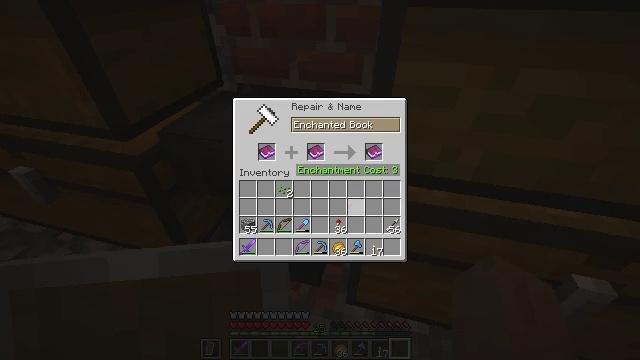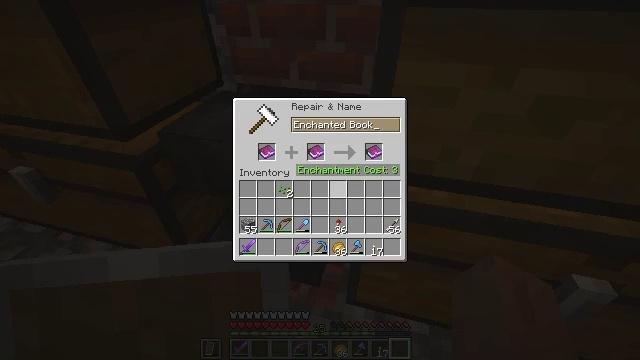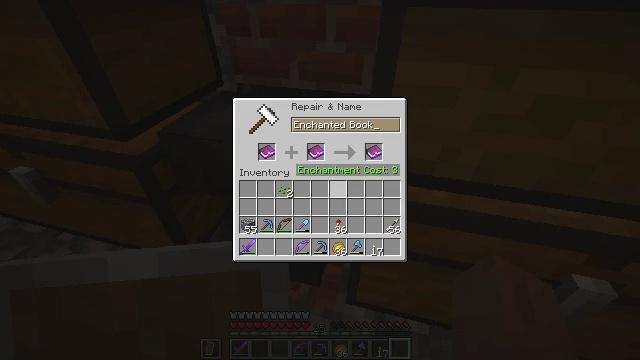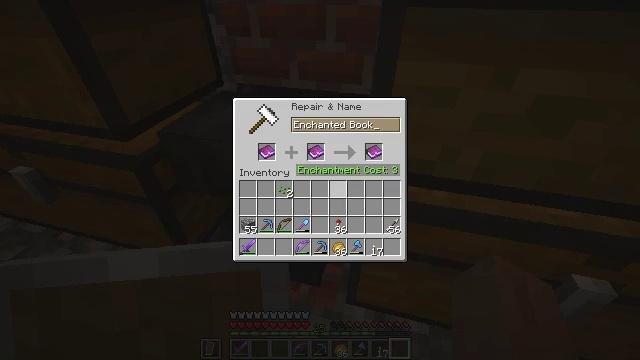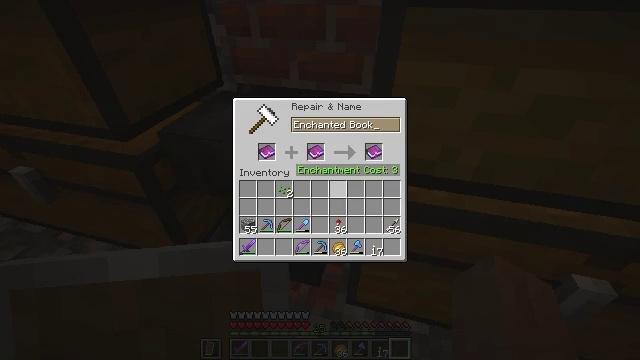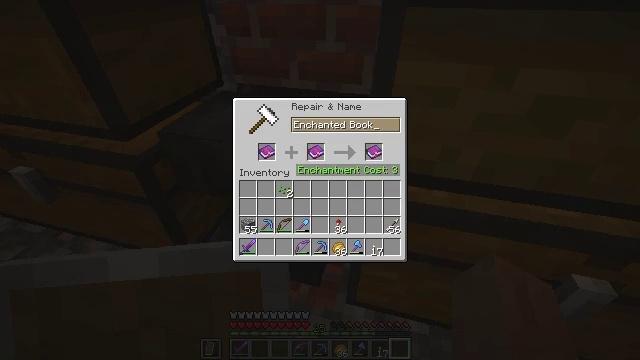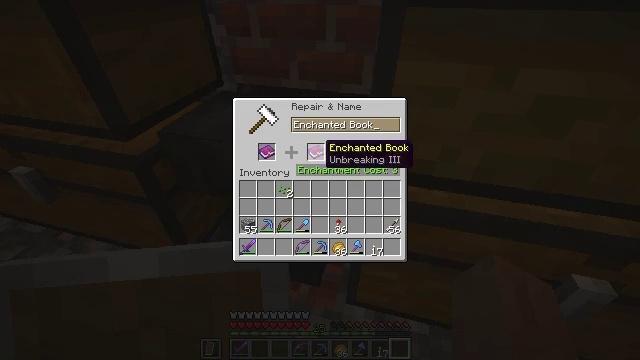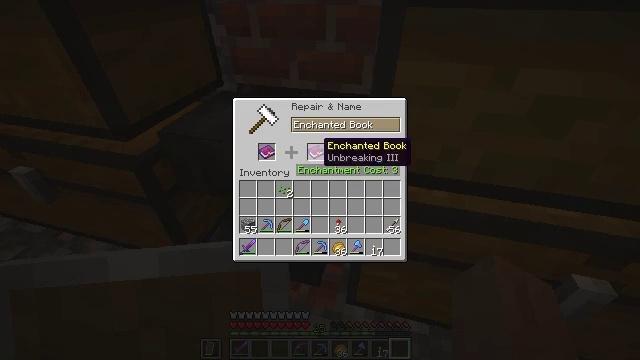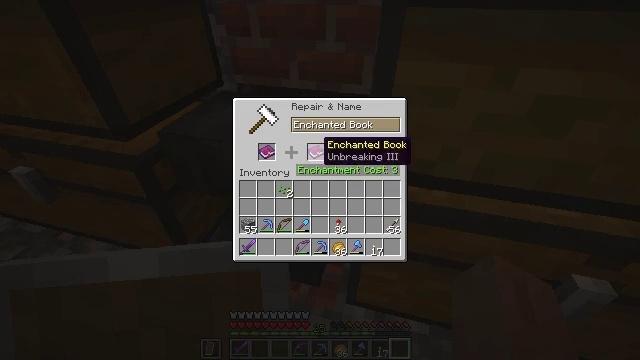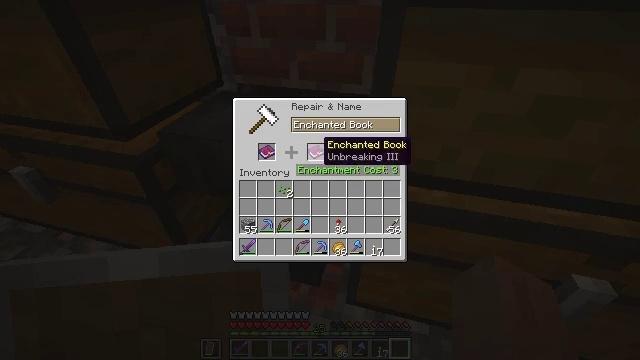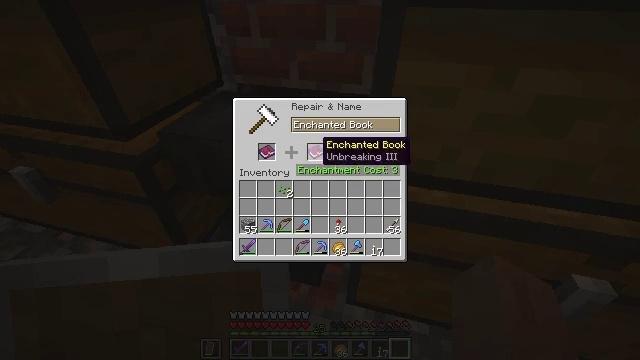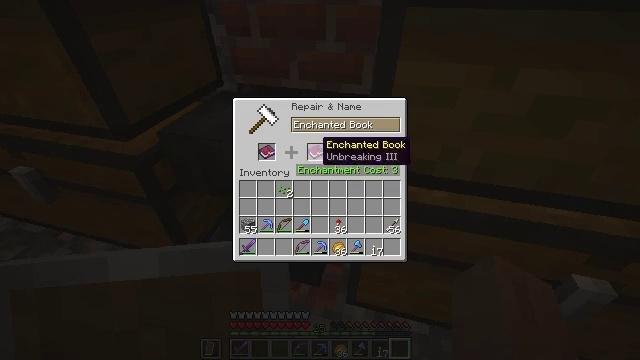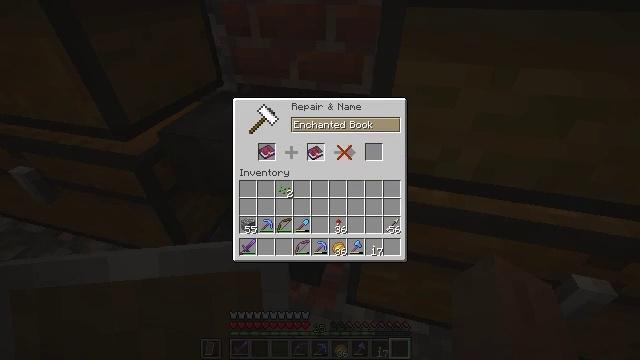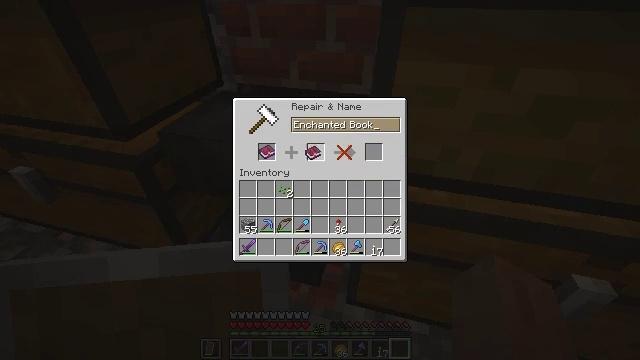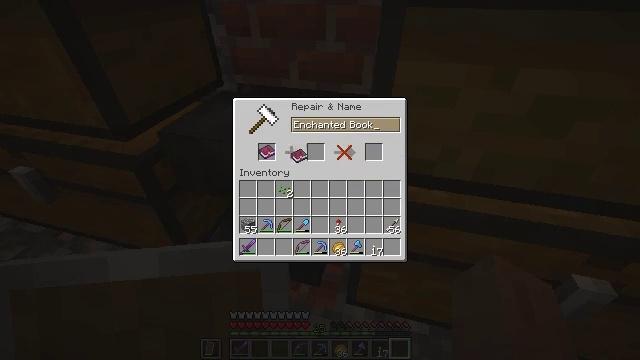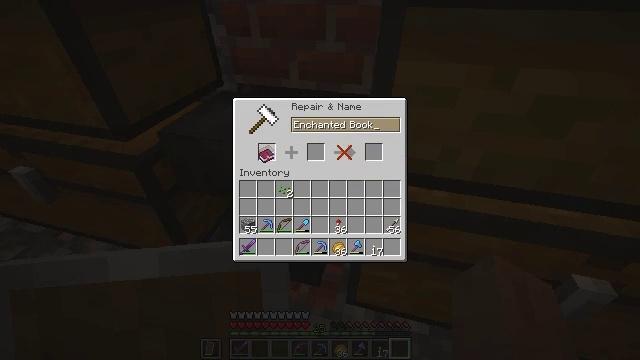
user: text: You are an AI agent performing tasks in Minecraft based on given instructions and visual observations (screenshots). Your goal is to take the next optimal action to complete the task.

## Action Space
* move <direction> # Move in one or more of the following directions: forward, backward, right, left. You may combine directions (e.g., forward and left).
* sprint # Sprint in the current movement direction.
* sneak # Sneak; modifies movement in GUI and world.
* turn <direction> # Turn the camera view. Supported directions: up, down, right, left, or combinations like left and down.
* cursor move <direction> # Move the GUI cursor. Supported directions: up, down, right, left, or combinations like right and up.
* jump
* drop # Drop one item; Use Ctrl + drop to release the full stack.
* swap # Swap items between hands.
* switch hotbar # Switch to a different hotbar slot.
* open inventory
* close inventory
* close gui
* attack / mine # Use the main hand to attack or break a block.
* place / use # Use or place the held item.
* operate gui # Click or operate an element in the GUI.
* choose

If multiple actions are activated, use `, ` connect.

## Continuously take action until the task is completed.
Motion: motion action
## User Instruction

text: Attack the white banner to gather it.
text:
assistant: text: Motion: sneak
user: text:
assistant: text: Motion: no_op
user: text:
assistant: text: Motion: no_op
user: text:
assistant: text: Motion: no_op
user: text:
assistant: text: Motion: cursor move left and up
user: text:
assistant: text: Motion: cursor move left and up
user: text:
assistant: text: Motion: no_op
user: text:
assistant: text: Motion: no_op
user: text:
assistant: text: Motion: no_op
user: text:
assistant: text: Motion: no_op
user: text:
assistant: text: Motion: no_op
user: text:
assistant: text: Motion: operate gui
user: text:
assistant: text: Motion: operate gui
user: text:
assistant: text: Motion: cursor move left
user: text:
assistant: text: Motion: cursor move left
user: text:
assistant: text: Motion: no_op
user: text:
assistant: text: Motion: no_op
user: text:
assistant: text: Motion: no_op
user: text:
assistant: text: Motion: no_op
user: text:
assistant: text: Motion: no_op
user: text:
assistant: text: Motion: operate gui
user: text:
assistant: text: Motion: operate gui
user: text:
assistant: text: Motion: cursor move right
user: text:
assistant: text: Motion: cursor move right
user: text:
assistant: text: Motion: no_op
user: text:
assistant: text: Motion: cursor move right
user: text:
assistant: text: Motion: no_op
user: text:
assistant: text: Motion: no_op
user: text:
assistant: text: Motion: no_op
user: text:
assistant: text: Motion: operate gui